Field crop: tomato
Growth stage: 2
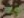
Species: solanum